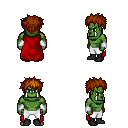
a pixel art fantasy rpg character, male body template, orc, green skin, red cape, white pants, brunette bedhead hairstyle, white cloth bracers, black shoes, four views (front, back, left, right), 2x2 character sprite sheet, small pixel art, hard edges, no anti-aliasing